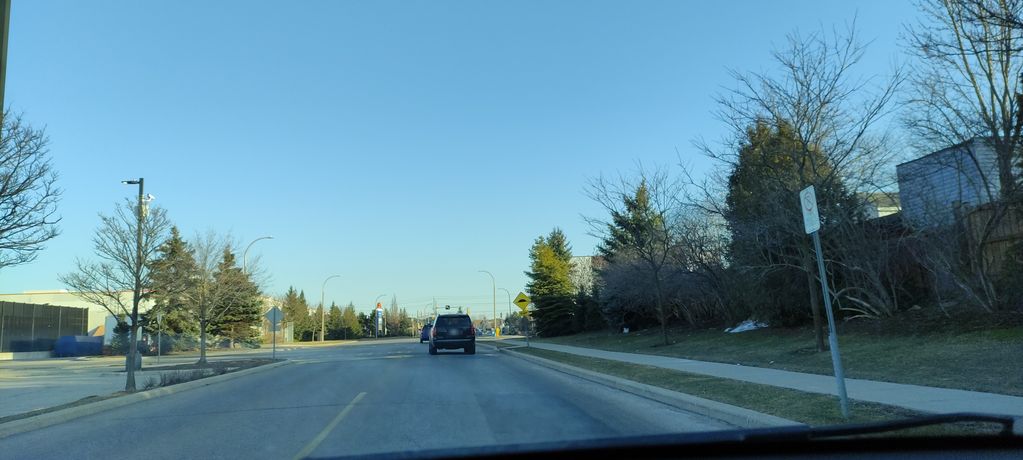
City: kitchener-waterloo